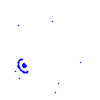
Particle: electron